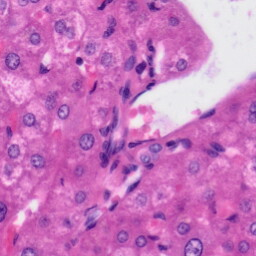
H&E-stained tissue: Liver